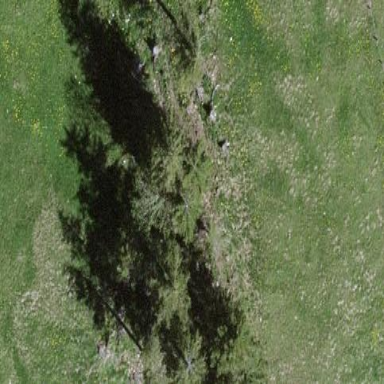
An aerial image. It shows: Forest area.